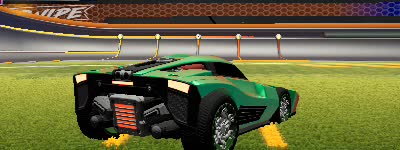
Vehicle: breakout